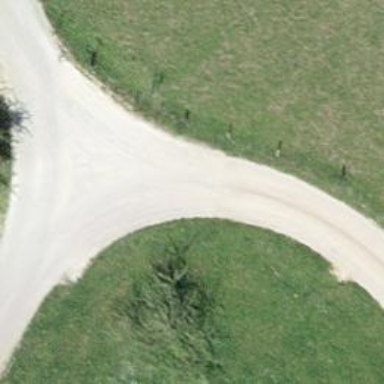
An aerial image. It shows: Well-maintained track road of grade 1.